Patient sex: M
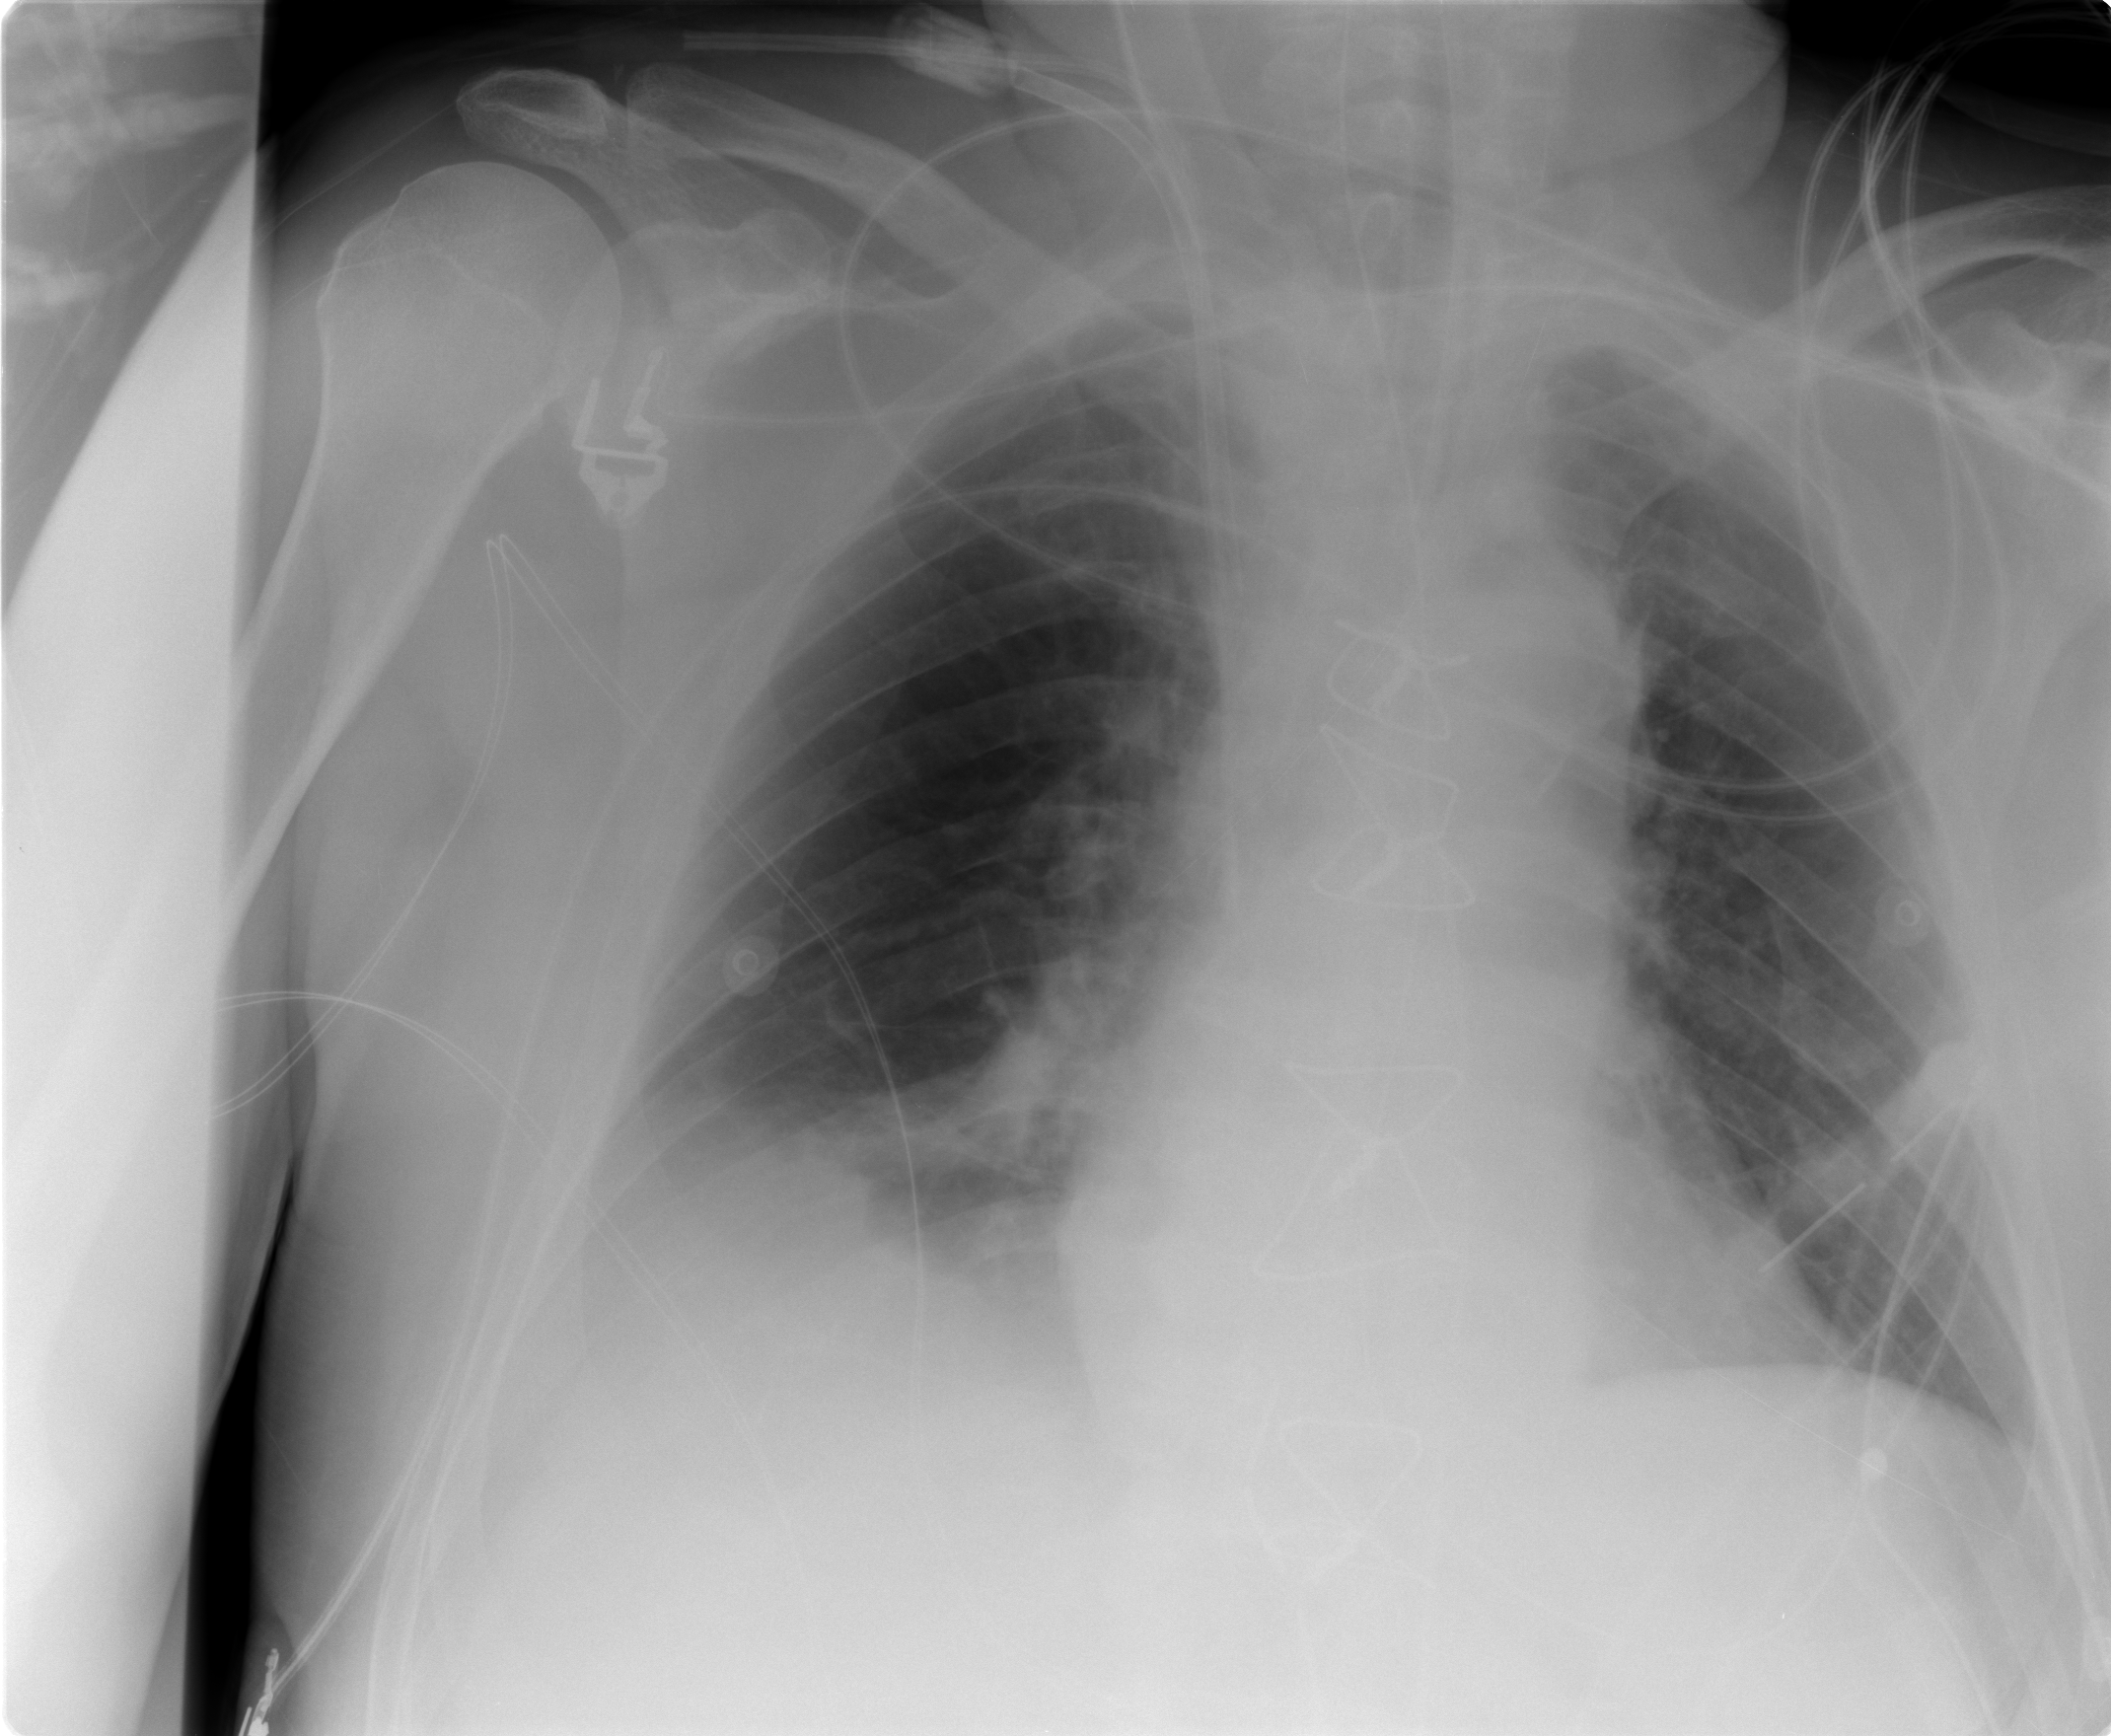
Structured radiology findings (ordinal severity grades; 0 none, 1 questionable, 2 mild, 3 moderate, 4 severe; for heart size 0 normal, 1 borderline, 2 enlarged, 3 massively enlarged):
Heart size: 0
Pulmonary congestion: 2
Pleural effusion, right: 1
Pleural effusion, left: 0
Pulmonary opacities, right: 1
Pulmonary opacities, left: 0
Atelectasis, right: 1
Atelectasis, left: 1